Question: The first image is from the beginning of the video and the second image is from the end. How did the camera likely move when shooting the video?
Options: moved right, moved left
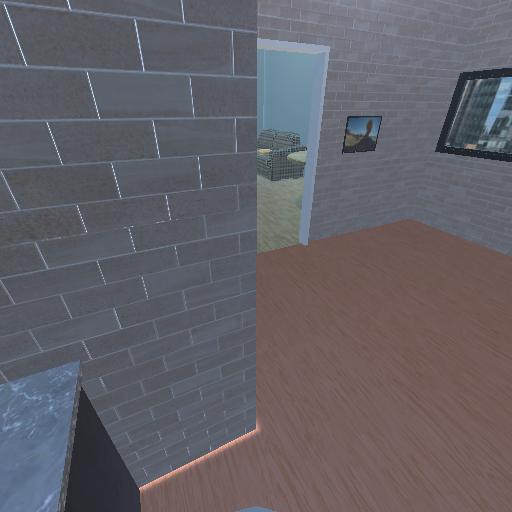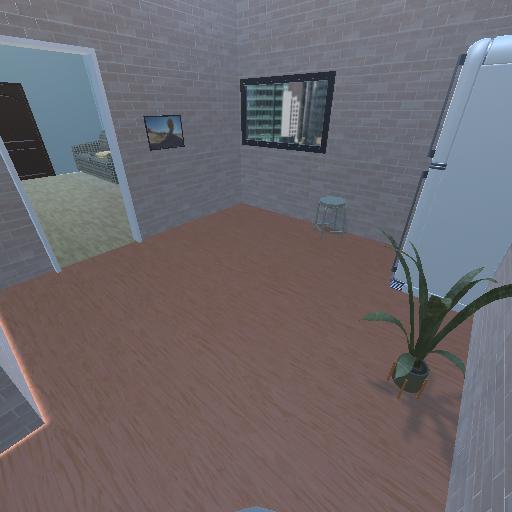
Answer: moved right